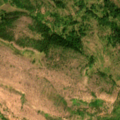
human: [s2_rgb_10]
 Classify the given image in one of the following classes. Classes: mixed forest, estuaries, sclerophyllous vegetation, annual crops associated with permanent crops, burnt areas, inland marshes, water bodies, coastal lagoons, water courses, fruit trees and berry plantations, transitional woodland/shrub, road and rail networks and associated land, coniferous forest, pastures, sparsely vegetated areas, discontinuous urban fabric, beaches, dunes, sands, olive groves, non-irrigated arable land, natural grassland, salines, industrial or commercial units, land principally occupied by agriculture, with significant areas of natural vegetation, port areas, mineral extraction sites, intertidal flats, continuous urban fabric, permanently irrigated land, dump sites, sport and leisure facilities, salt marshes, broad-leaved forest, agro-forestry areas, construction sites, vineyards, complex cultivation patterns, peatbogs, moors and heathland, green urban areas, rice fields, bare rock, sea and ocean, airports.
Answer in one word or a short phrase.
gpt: broad-leaved forest, natural grassland, transitional woodland/shrub